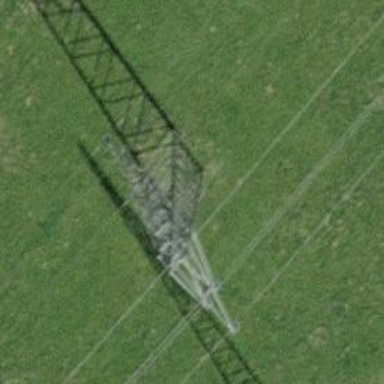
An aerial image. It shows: Lattice structure tower.